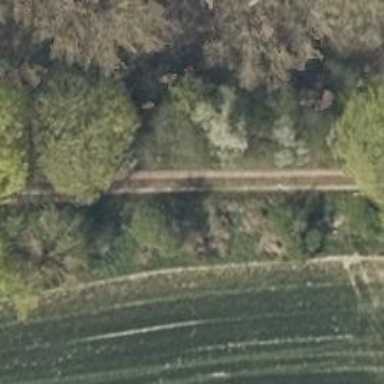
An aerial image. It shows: Row of evergreen broadleaved trees.